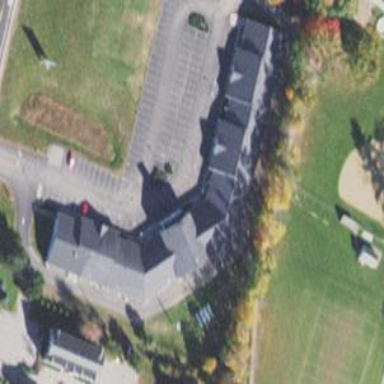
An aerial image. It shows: Veterinary facility.